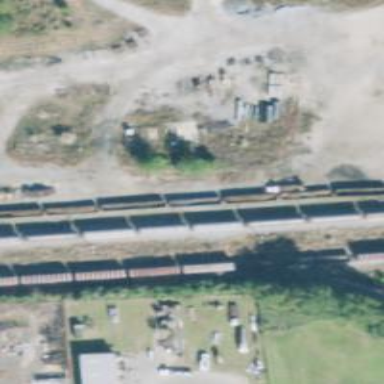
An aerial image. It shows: Abandoned railway yard is depicted.